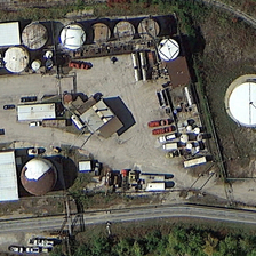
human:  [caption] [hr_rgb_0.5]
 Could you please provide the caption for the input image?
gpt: Many green plants surround several storage tanks and several small buildings with cars.

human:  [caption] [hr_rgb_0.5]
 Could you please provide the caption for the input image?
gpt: distribution on the ground a few round tank .

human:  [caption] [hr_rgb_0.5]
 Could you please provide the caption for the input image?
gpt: A round can was parked beside several cars.

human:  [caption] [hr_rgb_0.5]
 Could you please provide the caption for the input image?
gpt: Many green plants are surrounded by several trays and several small buildings with cars.

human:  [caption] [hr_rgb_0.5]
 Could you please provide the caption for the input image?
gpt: A round tank was parked beside several cars.